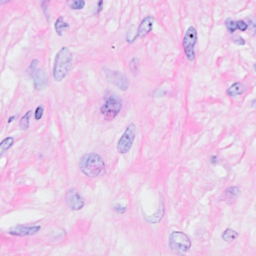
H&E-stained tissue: Breast